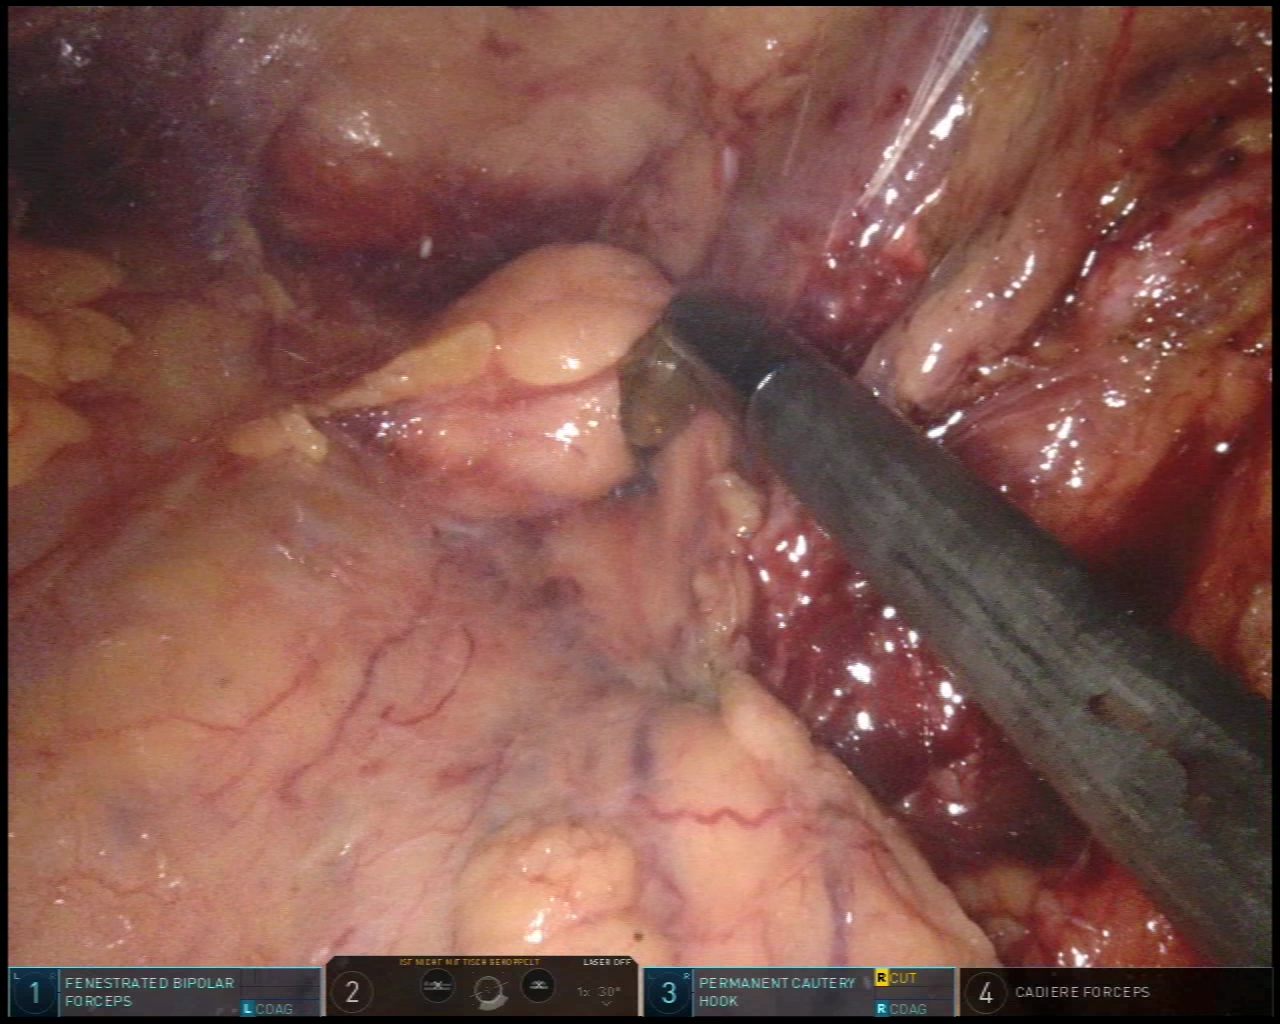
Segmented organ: ureter
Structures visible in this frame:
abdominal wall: no
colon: no
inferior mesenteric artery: no
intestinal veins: no
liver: no
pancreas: no
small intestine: no
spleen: no
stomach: no
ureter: yes
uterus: no
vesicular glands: no